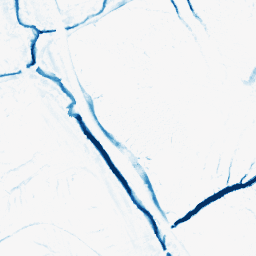
Category: morphological
Decomposition family: morphological
Decomposition parameters: operation: closing
size: 5
Upsampling method: cubic_catmull_rom
Upsampling parameters: scale: 8
Upsampling scale: 8